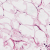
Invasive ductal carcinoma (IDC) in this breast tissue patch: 0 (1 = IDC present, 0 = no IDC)